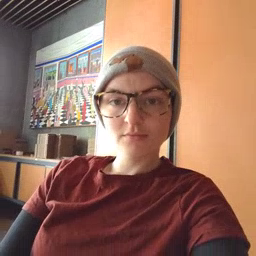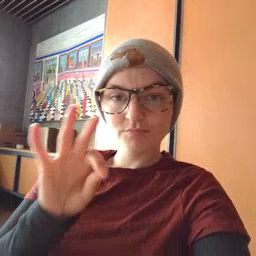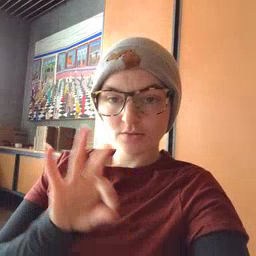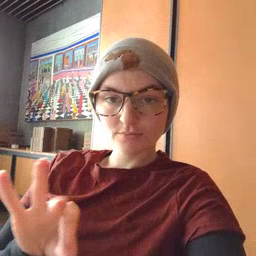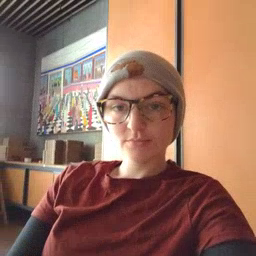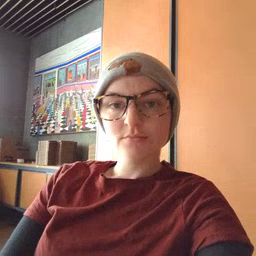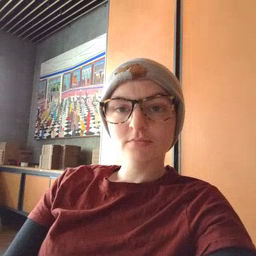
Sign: frenchfries